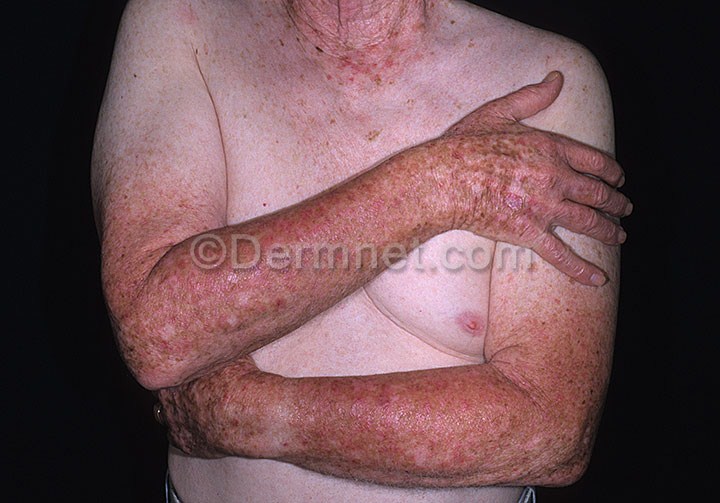
Disease: Light Diseases and Disorders of Pigmentation